Question: I have a sparse matrix like below consisting of data cells (1..9) and empty cells (=zero):
'''
[
[ 1, 2, 0, 3 ],
[ 0, 4, 0, 0 ],
[ 5, 6, 7, 8 ],
]
'''
I'd like to display this as an html table, but there should be no empty cells - they should be "covered" by their neighbouring data cells' row- and colspans:
'''
<table border=1 cellpadding=10>
<tr>
<td rowspan=2>1</td>
<td colspan=2>2</td>
<td>3</td>
</tr>
<tr>
<td colspan=3>4</td>
</tr>
<tr>
<td>5</td>
<td>6</td>
<td>7</td>
<td>8</td>
</tr>
</table>
'''

(this is one possible implementation, we could also use 'colspan=4' on the second row and no rowspan).
Generating actual html is not a problem, but I have trouble writing an algorithm to calculate row and column spans for data cells.
: still looking for an answer for this. It seems to be trivial to work with colspans only and concatenate each data cell with empty cells on its left/right. However, I'd like cells to be as square shaped as possible, so the answer should include rowspan logic as well. Thanks!
: all answers so far summarized here: <URL>
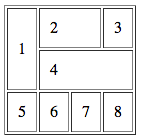
Answer: There are a few things to consider in what you want.
If you always prefer squares over the biggest shape, you could end up with a lot of single rows an colums, because a rectangle starts with a square. And a square or rectangle can only start if the top-left part has a value.
Consider this array:
'''
[1, 2, 3, 4, 5],
[7, 0, 0, 0, 0],
[0, 0, 0, 0, 0],
[1, 2, 0, 0, 5]
'''
If you choose squares over the biggest shape you'll end up with a square and three columns
'''
[1] [2] [3] [4] [5] instead of [1] [2] [3] [4] [5]
[ 7 ] [ ] [ ] [ ] [ 7 ]
[ ] [ ] [ ] [ ] [ ]
'''
Furthermore, you could end up with empty single cells:
'''
[1, 1, 2, 0], gives [1] [1] [ 2 ]
[3, 0, 0, 0], [ ] [?] <---
[0, 0, 0, 5], [ 3 ] [5]
[0, 0, 0, 1] [ ] [1]
'''
The largest square here is size 3x3 starting with 3. If you first claim the 3x3 and then the row starting with 2, you'll end up with an empty cell '[?]' above 5.
One last thing, if you have zeros in the top row or left column, you could also end up in trouble:
'''
V
[1, 0, 0, 2], will leave you with [ 1 ] [?] [2]
[0, 0, 3, 4], [ ] [3] [4]
[0, 5, 6, 7] --->[?] [5] [6] [7]
'''
That said, maybe your array isn't that complicated and maybe you don't mind the empty cells. In either way, it was fun solving this puzzle with your specs. My solution obeys the following rules:
1) squares go first.
2) Size matters. The bigger, the better
3) Rows and colums: Size matters. The biggest go first.
4) Colspan goes over rowspan
<URL>
'''
var maxv = arr.length;
var maxh = arr[0].length;
var rsv = [];
var rsh = [];
pop_arr();
var shape;
try_sq();
try_rect();
try_loose();
//TRY SQUARES FIRST
function try_sq() {
var sv, sh;
shape = [];
for (sv = 0; sv < maxv - 1; sv++) {
for (sh = 0; sh < maxh - 1; sh++) {
if (arr[sv][sh] === 0 || rsv[sv][sh] > -1 || rsh[sv][sh] > -1) {
continue;
}
check_sq(sv, sh);
}
}
if (shape.length > 0) {
occu();
}
}
//TRY RECTANGLES
function try_rect() {
var sv, sh;
var rect = false;
do {
shape = [];
for (sv = 0; sv < maxv; sv++) {
for (sh = 0; sh < maxh; sh++) {
if (arr[sv][sh] === 0 || rsv[sv][sh] > -1 || rsh[sv][sh] > -1) continue;
check_rec(sv, sh);
}
}
if (shape.length > 0) {
occu();
} else {
rect = false;
}
} while (rect === true);
}
//TRY LOOSE
function try_loose() {
var sv, sh;
//SET THE 1x1 with value
for (sv = 0; sv < maxv; sv++) {
for (sh = 0; sh < maxh; sh++) {
if (arr[sv][sh] !== 0 && (rsv[sv][sh] == -1 || rsh[sv][sh] == -1)) {
rsv[sv][sh] = 1;
rsh[sv][sh] = 1;
}
}
}
//SEARCH FOR rectangles wit no value
var rect = true;
do {
shape = [];
for (sv = 0; sv < maxv; sv++) {
for (sh = 0; sh < maxh; sh++) {
if (arr[sv][sh] !== 0 || (rsv[sv][sh] > -1 || rsh[sv][sh] > -1)) {
continue;
}
rect = check_loose(sv, sh);
}
}
if (shape.length > 0) occu();
else {
rect = false;
}
} while (rect === true);
}
//check SINGLES
function check_loose(start_v, start_h) {
var vd, hd, iv, ih, rect;
var hor = ver = 1;
var horb = 0;
var mxv = maxv - 1;
var mxh = maxh - 1;
rect = true;
vd = start_v + ver;
hd = start_h + hor;
//check horizontal
for (sh = start_h + 1; sh <= mxh; sh++) {
if (arr[start_v][sh] !== 0 || rsh[start_v][sh] > -1) {
break;
}
hor++;
}
//check vertical
for (iv = start_v + 1; iv <= mxv; iv++) {
if (arr[iv][start_h] !== 0 || rsh[iv][start_h] > -1) {
break;
}
ver++;
}
if (hor > ver || hor == ver) {
shape.unshift({
0: (hor),
1: [start_v, start_h, 1, hor]
});
return true;
} else if (ver > hor) {
shape.push({
0: (ver),
1: [start_v, start_h, ver, 1]
});
return true;
}
return false;
}
//check SQUARE
function check_sq(start_v, start_h) {
if (arr[start_v + 1][start_h] !== 0) {
return false;
}
if (arr[start_v][start_h + 1] !== 0) {
return false;
}
var vd, hd, sv, sh, square;
var hor = ver = 1;
var mxv = maxv - 1;
var mxh = maxh - 1;
//CHECK DIAGONAL
do {
square = true;
vd = start_v + ver;
hd = start_h + hor;
//diagonal OK
if (arr[vd][hd] !== 0) {
if (hor == 1) {
if (ver == 1) {
return false;
}
square = false;
break;
}
}
//check horizontal
for (sh = start_h; sh <= hd; sh++) {
if (arr[vd][sh] !== 0) {
square = false;
break;
}
}
if (square === false) break;
//check vertical
for (sv = start_v; sv <= vd; sv++) {
if (arr[sv][hd] !== 0) {
square = false;
break;
}
}
if (square === false) break;
hor++;
ver++;
} while (square === true && vd < mxv && hd < mxh);
//SQUARE OK
if (hor > 1 && ver > 1 && hor == ver) {
shape.push({
0: (hor * ver),
1: [start_v, start_h, ver, hor]
});
}
}
//check RECTANGLE
function check_rec(start_v, start_h) {
var vd, hd, iv, ih, rect;
var hor = ver = 1;
var horb = 0;
var mxv = maxv - 1;
var mxh = maxh - 1;
rect = true;
vd = start_v + ver;
hd = start_h + hor;
//check horizontal
if (start_h < maxh) {
for (sh = start_h + 1; sh <= mxh; sh++) {
if (arr[start_v][sh] !== 0 || rsh[start_v][sh] > -1) break;
hor++;
}
}
//check vertical
if (start_v < maxv) {
for (iv = start_v + 1; iv <= mxv; iv++) {
if (arr[iv][start_h] !== 0 || rsh[iv][start_h] > -1) break;
ver++;
}
}
if (hor == 1 && ver == 1) return false;
if (hor > ver || hor == ver) {
shape.unshift({
0: (hor),
1: [start_v, start_h, 1, hor]
});
return true;
} else {
shape.push({
0: (ver),
1: [start_v, start_h, ver, 1]
});
return true;
}
return false;
}
//FIND LARGEST SHAPE
function occu() {
var le = shape.length;
for (var i = 0; i < le; i++) {
var b = Math.max.apply(Math, shape.map(function (v) {
return v[0];
}));
for (var j = 0; j < shape.length; j++) {
if (shape[j][0] == b) break;
}
var c = shape.splice(j, 1);
claim(c[0][1]);
}
}
//CLAIM SHAPE
function claim(sh) {
var iv, ih;
for (iv = sh[0]; iv < sh[0] + sh[2]; iv++) {
for (ih = sh[1]; ih < sh[1] + sh[3]; ih++) {
if (rsv[iv][ih] > -1 || rsh[iv][ih] > -1) return false;
}
}
for (iv = sh[0]; iv < sh[0] + sh[2]; iv++) {
for (ih = sh[1]; ih < sh[1] + sh[3]; ih++) {
rsv[iv][ih] = 0;
rsh[iv][ih] = 0;
}
}
rsv[sh[0]][sh[1]] = sh[2];
rsh[sh[0]][sh[1]] = sh[3];
}
function pop_arr() {
var em = [];
em[0] = arr[0].concat();
for (var i = 0; i < maxh; i++) {
em[0][i] = -1;
}
for (i = 0; i < maxv; i++) {
rsv[i] = em[0].concat();
rsh[i] = em[0].concat();
}
}
'''